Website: crate-barrel
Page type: account-selection
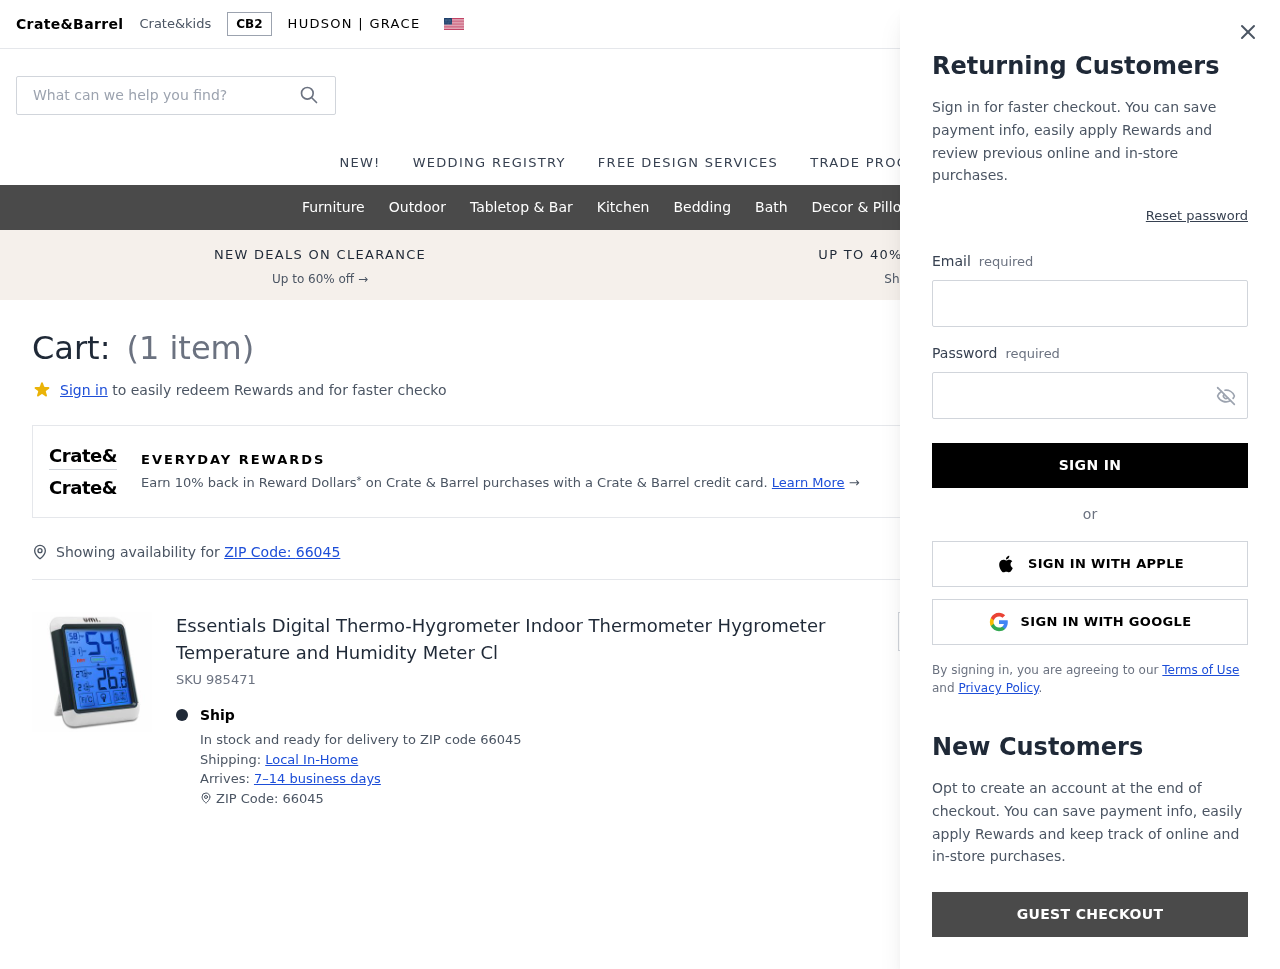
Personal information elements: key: PII_EMAIL
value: kdelacruz@hotmail.com
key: PII_POSTCODE
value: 66045
Product elements: key: PRODUCT1_NAME
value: Essentials Digital Thermo-Hygrometer Indoor Thermometer Hygrometer Temperature and Humidity Meter Cl
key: PRODUCT1_QUANTITY
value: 1
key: PRODUCT1_SKU
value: SKU 985471
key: PRODUCT1_ORIGINAL_PRICE
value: $18.75
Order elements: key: ORDER_NUM_ITEMS
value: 1
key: ORDER_SUBTOTAL
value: $15.00
Search elements: key: HEADER_SEARCH
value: What can we help you find?